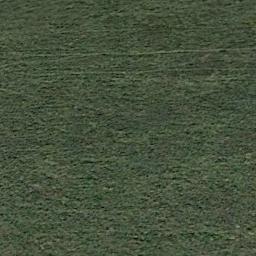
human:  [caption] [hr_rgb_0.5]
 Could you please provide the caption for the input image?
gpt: The meadow is full of green grass .

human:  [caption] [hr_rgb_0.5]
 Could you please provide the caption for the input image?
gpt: There is a tree and a house in the grass .

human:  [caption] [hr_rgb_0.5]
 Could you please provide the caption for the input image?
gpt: This meadow has evenly distributed dense grasses .

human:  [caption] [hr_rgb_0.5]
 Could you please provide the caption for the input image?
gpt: There is no grass in some parts of the meadow .

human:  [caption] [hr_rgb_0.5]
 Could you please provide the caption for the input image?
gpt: A dense meadow with many green grass .